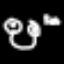
Label: frog